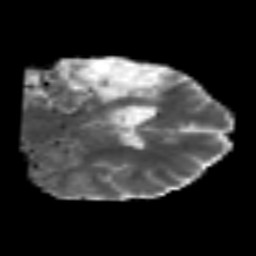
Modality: MD
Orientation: coronal
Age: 54
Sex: male
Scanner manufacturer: siemens
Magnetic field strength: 3 T
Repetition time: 6.1 s
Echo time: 0.101 s